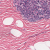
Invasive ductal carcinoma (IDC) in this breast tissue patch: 0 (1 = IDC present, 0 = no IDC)